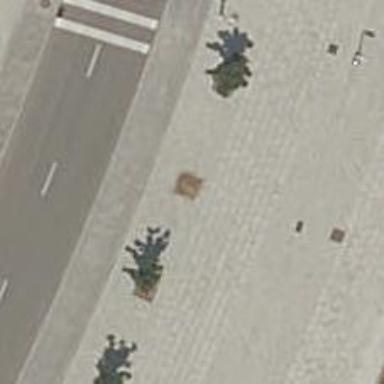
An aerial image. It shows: Row of trees in natural setting.